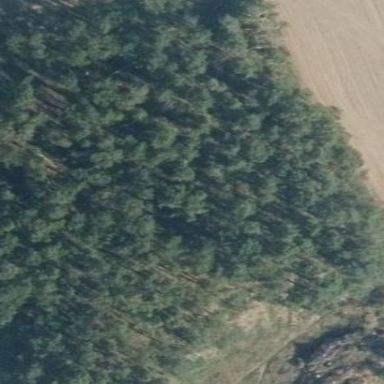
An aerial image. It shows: Broadleaved woodland area.